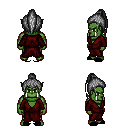
a pixel art fantasy rpg character, male body template, orc, green skin, red robe, gold greaves, gray long topknot hairstyle, black slippers, four views (front, back, left, right), 2x2 character sprite sheet, small pixel art, hard edges, no anti-aliasing